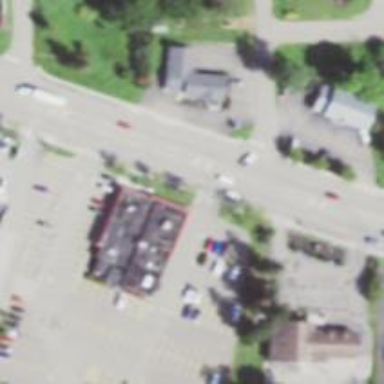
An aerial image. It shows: Parking space.